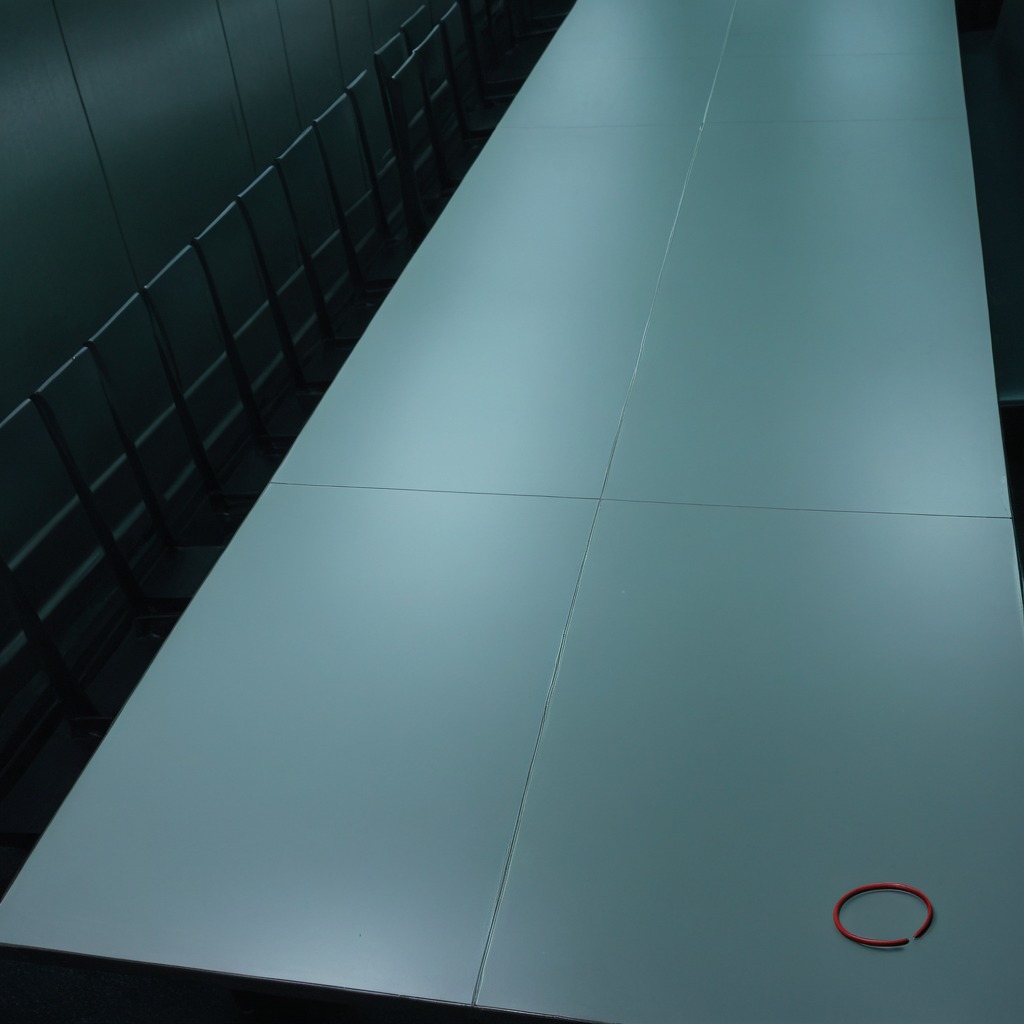
A rubber O-ring is lying on the clean empty table in a railway signal maintenance room lit by harsh overhead fluorescents.